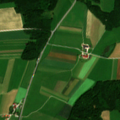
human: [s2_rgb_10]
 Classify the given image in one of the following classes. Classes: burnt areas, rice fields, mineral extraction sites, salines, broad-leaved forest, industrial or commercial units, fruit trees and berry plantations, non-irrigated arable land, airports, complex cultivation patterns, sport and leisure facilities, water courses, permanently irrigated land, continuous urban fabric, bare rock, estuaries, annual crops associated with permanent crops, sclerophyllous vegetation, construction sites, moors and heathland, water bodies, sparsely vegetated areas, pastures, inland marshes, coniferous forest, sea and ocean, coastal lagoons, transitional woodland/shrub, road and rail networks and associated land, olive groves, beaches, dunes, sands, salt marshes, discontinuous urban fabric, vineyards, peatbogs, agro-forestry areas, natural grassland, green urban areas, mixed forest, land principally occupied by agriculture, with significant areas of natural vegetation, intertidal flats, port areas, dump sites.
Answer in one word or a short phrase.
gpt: non-irrigated arable land, pastures, mixed forest